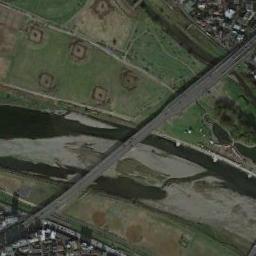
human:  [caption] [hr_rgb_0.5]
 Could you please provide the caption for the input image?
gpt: A bridge connects the land on both sides of the slender river  There are long green river banks on both sides of the river  There are many buildings on the land .

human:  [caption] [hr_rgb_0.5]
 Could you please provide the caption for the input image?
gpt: A bridge built on a dark green river and the flood bed of the river while the residential area on both sides of the river .

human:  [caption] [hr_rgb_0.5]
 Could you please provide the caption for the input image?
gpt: There is a bridge over the water and land next to some baseball diamonds .

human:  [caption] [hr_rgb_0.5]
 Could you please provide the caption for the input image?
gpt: There is a white sign on the bridge .

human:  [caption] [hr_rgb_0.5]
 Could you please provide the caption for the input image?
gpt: Many trees are around the bridge .